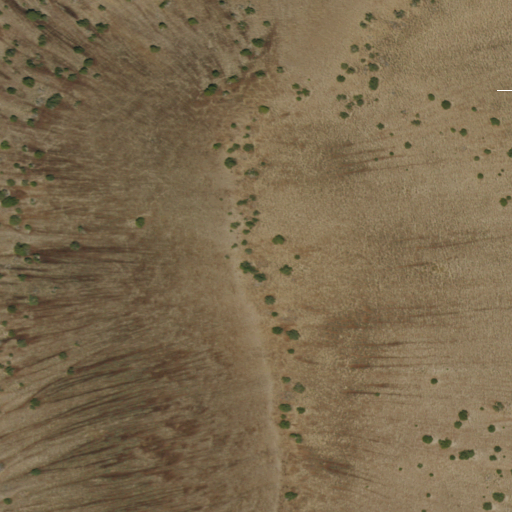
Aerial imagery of mountain in Nevada named Sugarloaf Knob containing shrub and grassland